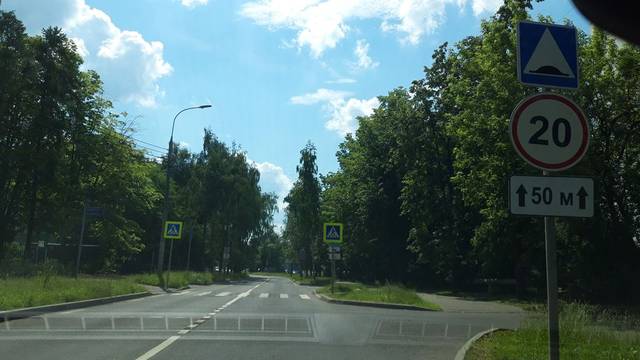
Region: Russia
Coordinates: 55.998, 37.201